Interaction volume radius: 10 \u00c5
Interaction volume height: 15 \u00c5
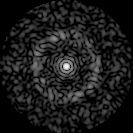
Disorder parameter: 0.8063